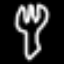
Label: fork